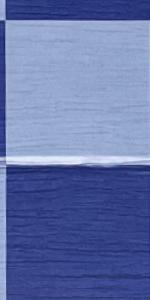
Label: Empty